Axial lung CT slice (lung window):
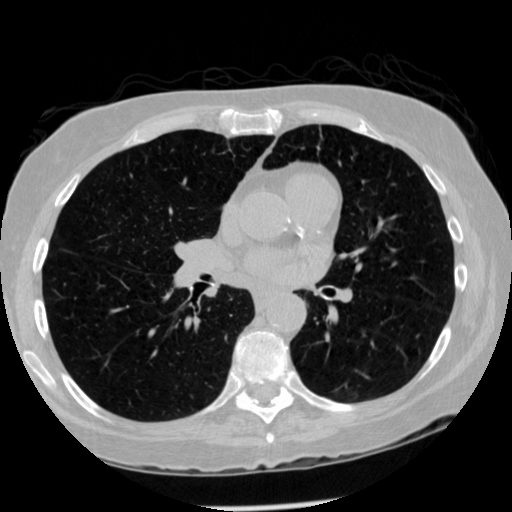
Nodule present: no